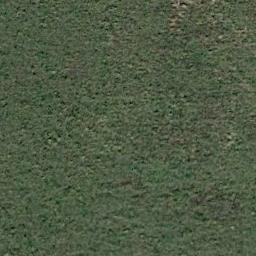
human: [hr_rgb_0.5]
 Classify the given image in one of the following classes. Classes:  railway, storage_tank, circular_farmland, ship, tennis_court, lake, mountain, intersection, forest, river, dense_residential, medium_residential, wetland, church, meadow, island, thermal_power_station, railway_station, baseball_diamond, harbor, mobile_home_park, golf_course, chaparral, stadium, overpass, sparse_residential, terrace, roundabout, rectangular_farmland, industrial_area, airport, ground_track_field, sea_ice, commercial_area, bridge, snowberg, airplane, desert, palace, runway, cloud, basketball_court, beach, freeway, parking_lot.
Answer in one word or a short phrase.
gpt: meadow